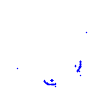
Particle: pion